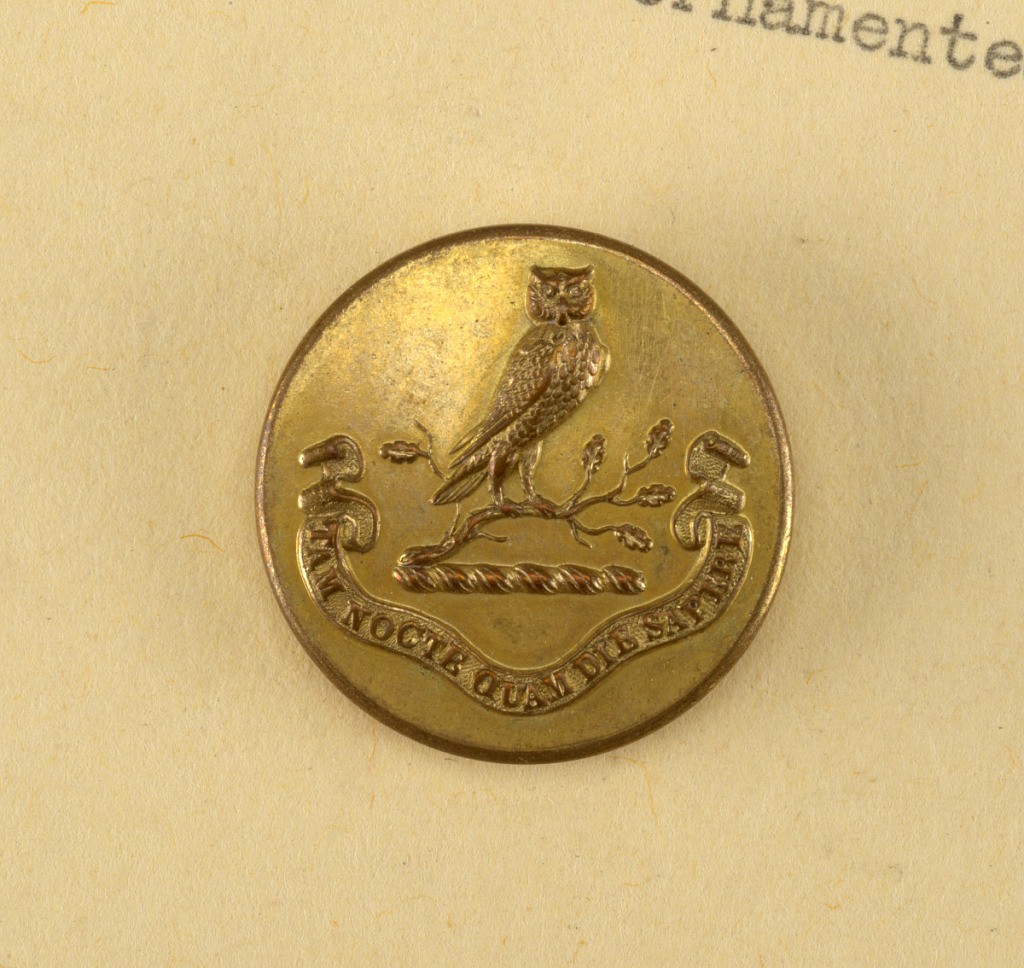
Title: Hewitt Family Crest and Motto
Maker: John Patterson and Co. New York, NY
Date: late 19th century
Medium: brass
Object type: Button
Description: Component -m is on Cooper Union Exhibition card 5
Circular brass buttons with Hewitt Crest.